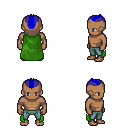
a pixel art fantasy rpg character, male body template, human, dark skin, green cape, teal pants, blue short mohawk hairstyle, four views (front, back, left, right), 2x2 character sprite sheet, small pixel art, hard edges, no anti-aliasing